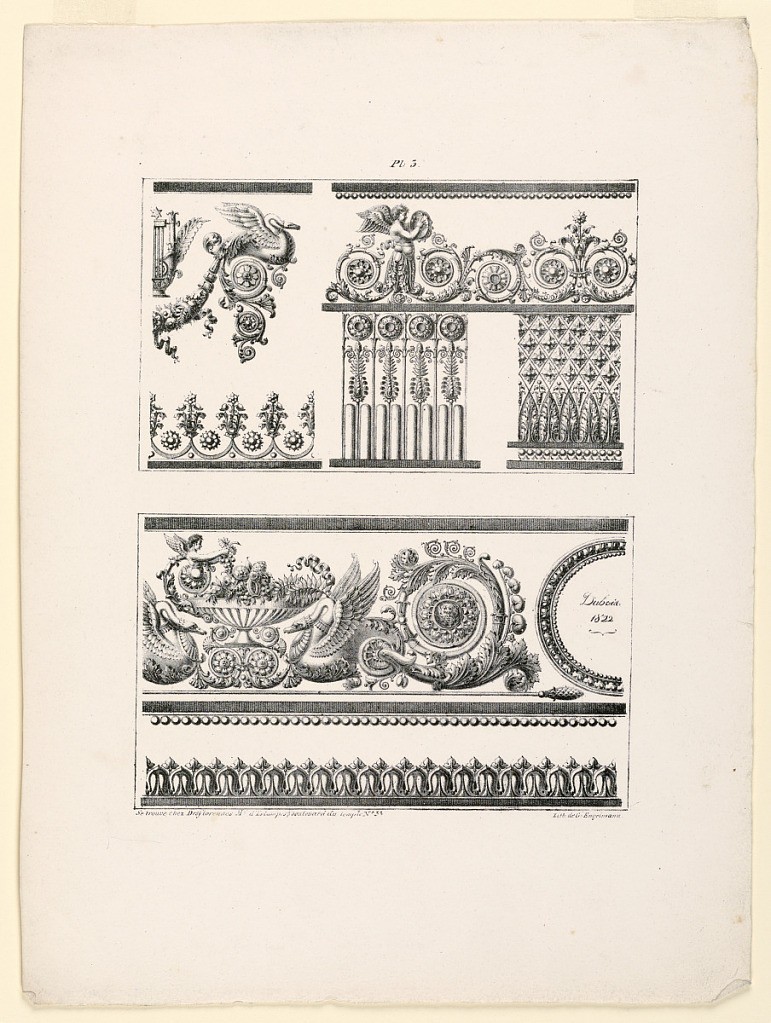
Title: Frieze and Ornamental Bor
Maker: Gottfried Engelmann, 1788 – 1839
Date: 1822
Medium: Lithograph Support: white wove paper
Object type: Print
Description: Distribution of designs as in -185: at top, four friezes; motif for a fifth one, at bottom three friezes. Rough right, bottom edges, creased, stained. (RB '45) Previously titled ''Plate 3 of a set of projects for ornaments devised by [Jean Joseph?] Dubois''